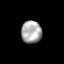
Tissue: prostate
Cell type: T cells
Senescence score: 0.3407
Nuclear area (px): 449
Mean DAPI intensity: 170.229